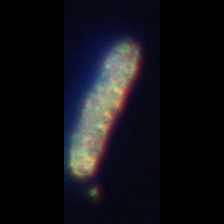
Taxon: Guinardia
Group: Diatoms